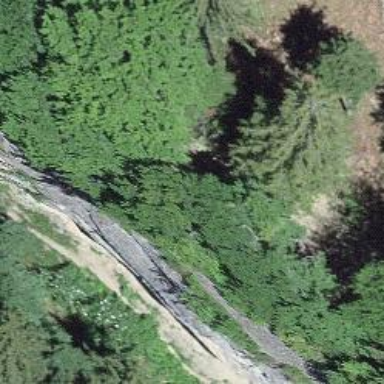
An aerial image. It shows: Cliff in nature.